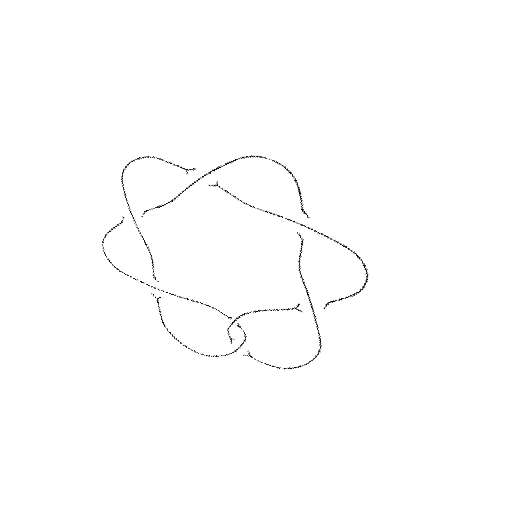
Crossing number: 7